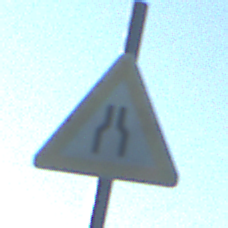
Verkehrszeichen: VerengteFahrbahn
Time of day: MorningAfternoon
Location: Outdoor (Nature)
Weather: Clear
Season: NotSpecified
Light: Natural